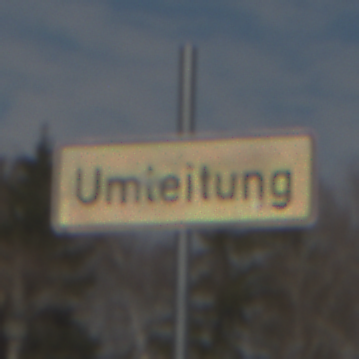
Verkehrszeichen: Umleitungsankuendigung
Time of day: Midday
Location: Outdoor (Suburban)
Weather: PartlyCloudy
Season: NotSpecified
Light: Natural